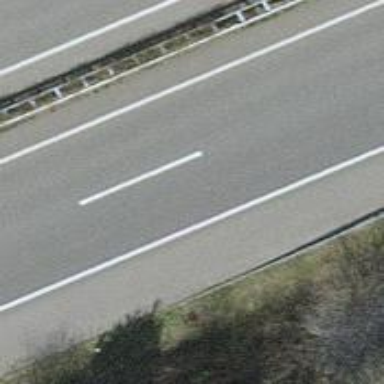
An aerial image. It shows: Asphalt motorway.